Question:
I don't know if i can get a higher quality image, but i don't understand why this is happening.
I typed this into CMD:
'''
pip install pygame
'''
I have no idea if i'm somehow doing this incorrectly, can someone help?
I am really new to python and all this, so doing something wrong is a very high possibility.
Thanks!
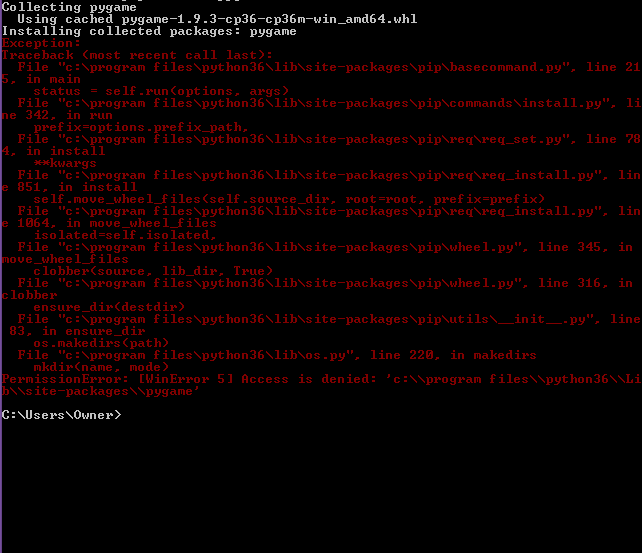
Answer: This means that you don't have the proper permissions to write to the install directory. To fix this, you must run the command as root.
In Linux, simply use the 'sudo' command like
'sudo pip install pygame'
If you are on Windows, you can run the same command on an elevated command prompt windows by right clicking on the start button on the bottom left and selecting Command Prompt (Admin). Anything you run in this window will be run with administrator privileges giving you access to the install directory. Running 'pip install pygame' should now work.